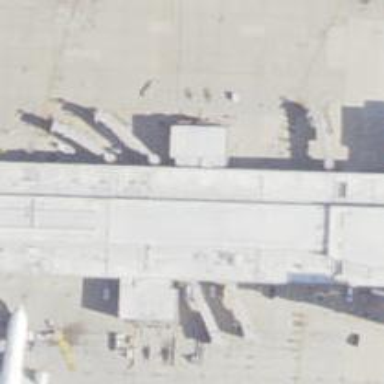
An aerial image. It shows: Airport gate.